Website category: university
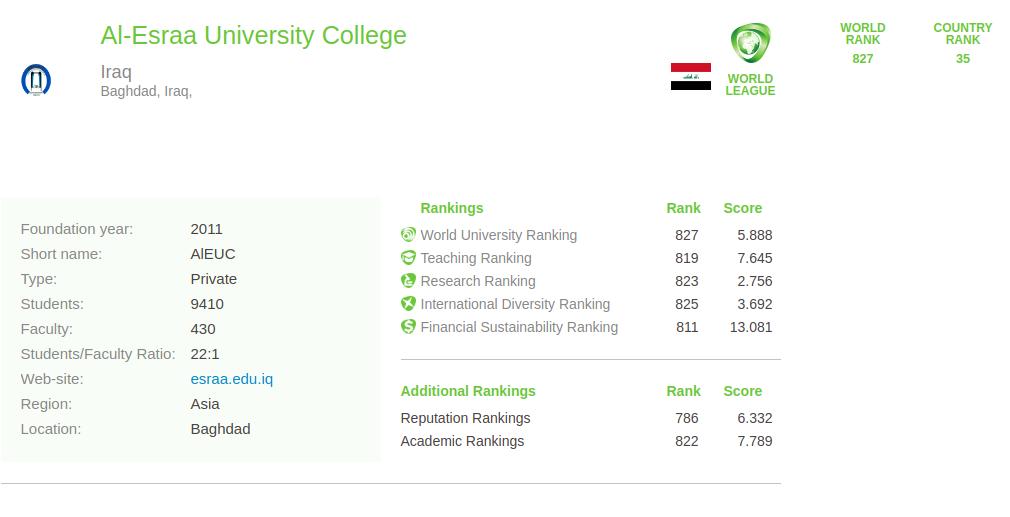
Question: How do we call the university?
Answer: Al-Esraa University College

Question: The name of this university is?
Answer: Al-Esraa University College

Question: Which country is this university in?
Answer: Iraq

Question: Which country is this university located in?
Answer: Iraq

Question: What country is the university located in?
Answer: Iraq

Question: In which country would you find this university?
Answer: Iraq

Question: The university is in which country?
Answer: Iraq

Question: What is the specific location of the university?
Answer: Baghdad, Iraq,

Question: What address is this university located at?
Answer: Baghdad, Iraq,

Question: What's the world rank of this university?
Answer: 827

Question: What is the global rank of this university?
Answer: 827

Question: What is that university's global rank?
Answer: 827

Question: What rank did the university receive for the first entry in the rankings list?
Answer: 827

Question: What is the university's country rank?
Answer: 35

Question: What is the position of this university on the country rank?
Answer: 35

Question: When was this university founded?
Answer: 2011

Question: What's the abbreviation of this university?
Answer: AlEUC

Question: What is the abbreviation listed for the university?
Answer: AlEUC

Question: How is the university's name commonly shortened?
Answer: AlEUC

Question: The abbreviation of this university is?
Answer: AlEUC

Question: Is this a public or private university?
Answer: Private

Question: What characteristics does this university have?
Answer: Private

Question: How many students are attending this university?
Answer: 9410

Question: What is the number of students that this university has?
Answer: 9410

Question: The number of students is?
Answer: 9410

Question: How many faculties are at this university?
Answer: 430

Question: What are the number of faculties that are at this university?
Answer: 430

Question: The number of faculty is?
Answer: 430

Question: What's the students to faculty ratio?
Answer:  22 : 1

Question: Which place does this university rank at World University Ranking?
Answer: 827

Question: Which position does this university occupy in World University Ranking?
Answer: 827

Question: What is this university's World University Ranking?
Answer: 827

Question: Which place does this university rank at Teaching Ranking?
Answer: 819

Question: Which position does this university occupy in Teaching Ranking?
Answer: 819

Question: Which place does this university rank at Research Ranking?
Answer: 823

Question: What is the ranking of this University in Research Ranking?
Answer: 823

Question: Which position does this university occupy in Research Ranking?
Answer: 823

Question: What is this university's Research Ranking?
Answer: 823

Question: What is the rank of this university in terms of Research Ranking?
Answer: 823

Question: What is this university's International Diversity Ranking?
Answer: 825

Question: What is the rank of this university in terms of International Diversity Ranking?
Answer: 825

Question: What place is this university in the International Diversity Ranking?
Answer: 825

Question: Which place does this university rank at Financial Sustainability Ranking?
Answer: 811

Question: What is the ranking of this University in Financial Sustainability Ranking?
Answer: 811

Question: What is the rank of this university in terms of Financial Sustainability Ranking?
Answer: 811

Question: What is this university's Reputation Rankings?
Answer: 786

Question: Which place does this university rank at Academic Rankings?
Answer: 822

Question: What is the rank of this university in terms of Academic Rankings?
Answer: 822

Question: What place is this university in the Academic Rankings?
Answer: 822

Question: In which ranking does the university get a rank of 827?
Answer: World University Ranking

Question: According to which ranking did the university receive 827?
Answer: World University Ranking

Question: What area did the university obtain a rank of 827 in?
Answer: World University Ranking

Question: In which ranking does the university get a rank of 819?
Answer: Teaching Ranking

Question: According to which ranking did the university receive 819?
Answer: Teaching Ranking

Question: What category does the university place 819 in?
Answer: Teaching Ranking

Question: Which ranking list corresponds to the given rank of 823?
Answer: Research Ranking

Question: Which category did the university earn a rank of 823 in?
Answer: Research Ranking

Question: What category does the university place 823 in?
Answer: Research Ranking

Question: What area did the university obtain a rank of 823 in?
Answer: Research Ranking

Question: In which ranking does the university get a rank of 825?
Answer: International Diversity Ranking

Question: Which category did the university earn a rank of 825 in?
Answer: International Diversity Ranking

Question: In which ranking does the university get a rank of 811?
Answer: Financial Sustainability Ranking

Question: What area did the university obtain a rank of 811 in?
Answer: Financial Sustainability Ranking

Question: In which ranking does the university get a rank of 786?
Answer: Reputation Rankings